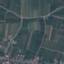
Land use / land cover class: PermanentCrop